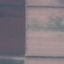
Land use / land cover class: AnnualCrop